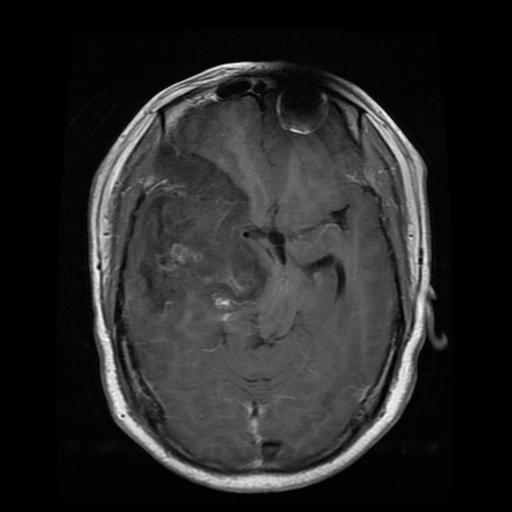
Label: glioma